Question: Needs help with my SQL query
'''
Query :
Select customer_id,
if (call_details ='International' , 'International Calls', 'National Calls'),
sum(minutes)
from call_minutes
where date between '$from' and '$to'
group by call_details
'''
My Result is displaying as below

Please let me know why National Calls is not getting grouped. I wanted to find the sum of national calls and international calls
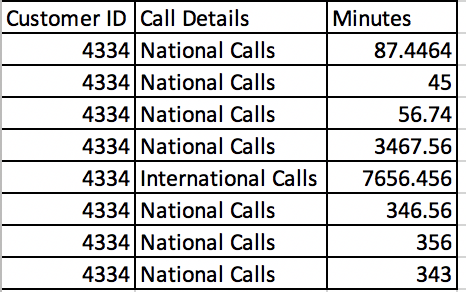
Answer: You don't need a subquery for this, because MySQL allows you to use column aliases in the 'group by' (not all databases do). So:
'''
Select customer_id,
(case when call_details = 'International'
then 'International Calls'
else 'National Calls'
end) as call_group,
sum(minutes)
from call_minutes
where date between '$from' and '$to'
group by customer_id, call_group;
'''
Note: this assumes that you want separate rows for each customer. If not, remove 'customer_id' from both the 'select' and the 'group by':
'''
Select (case when call_details = 'International'
then 'International Calls'
else 'National Calls'
end) as call_group,
sum(minutes)
from call_minutes
where date between '$from' and '$to'
group by call_group;
'''
If you want a list of customer ids in each group, you can always add 'group_concat(customer_id)'.